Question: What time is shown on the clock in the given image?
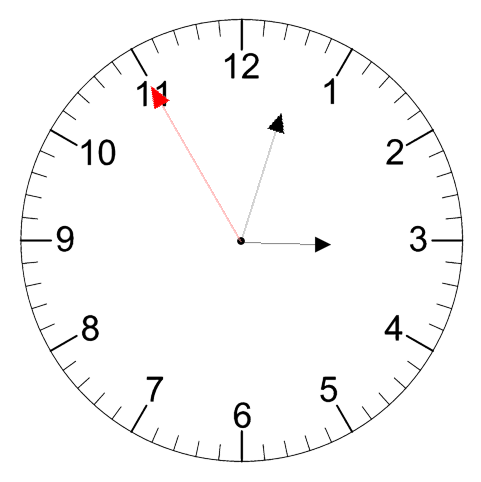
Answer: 03:02:55